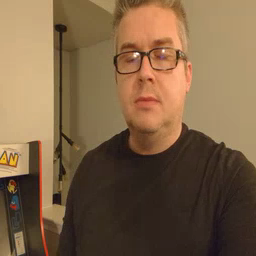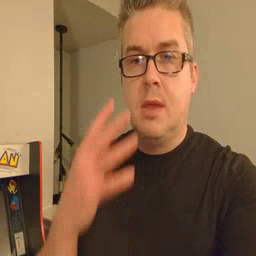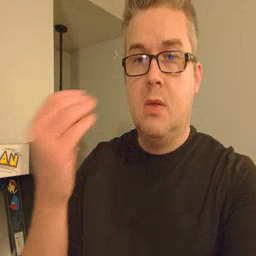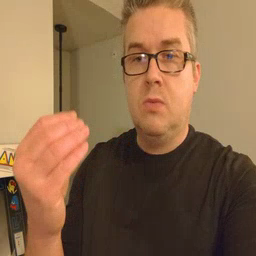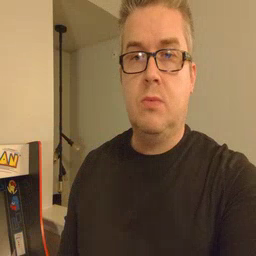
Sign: go